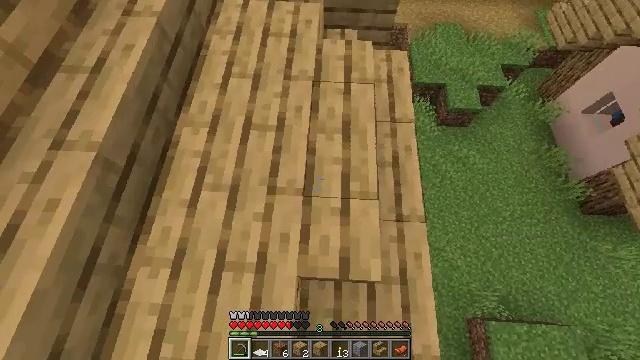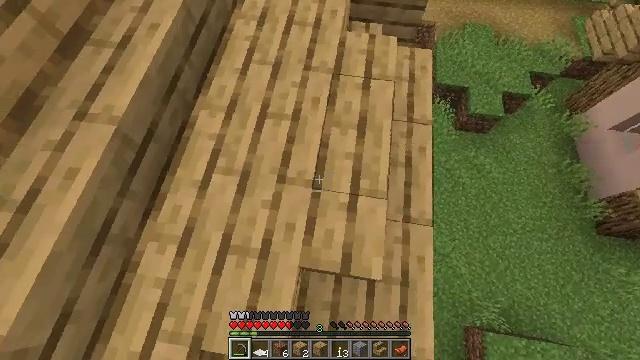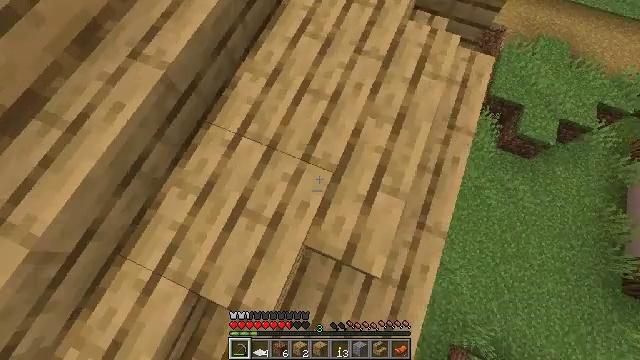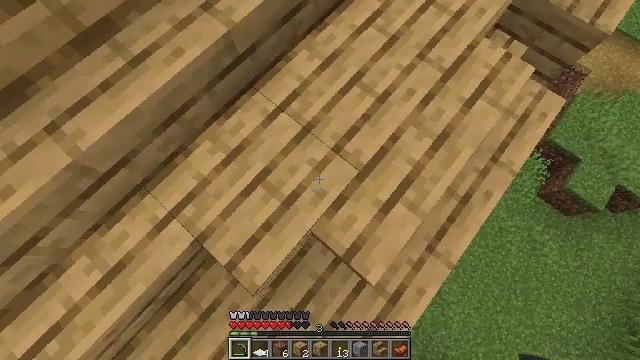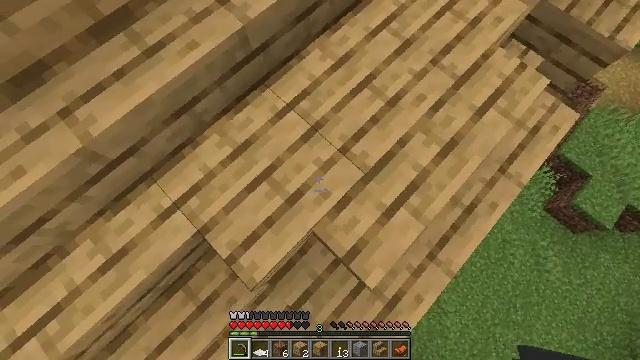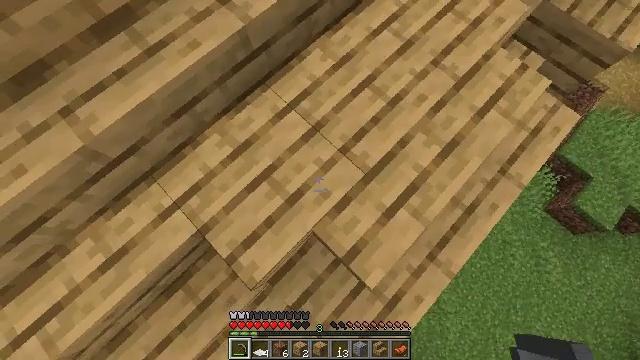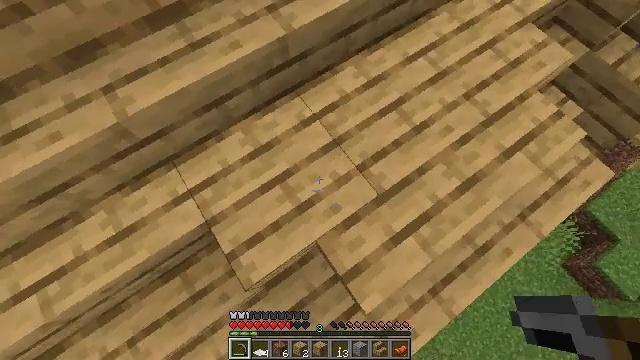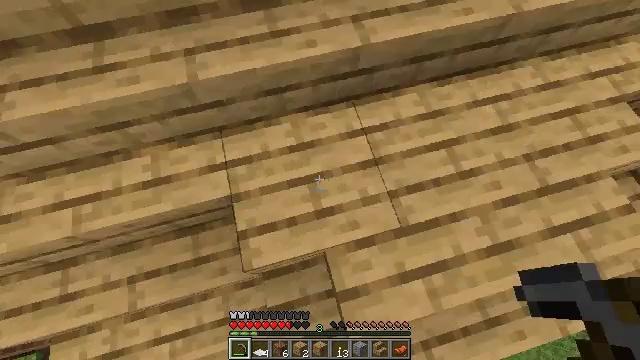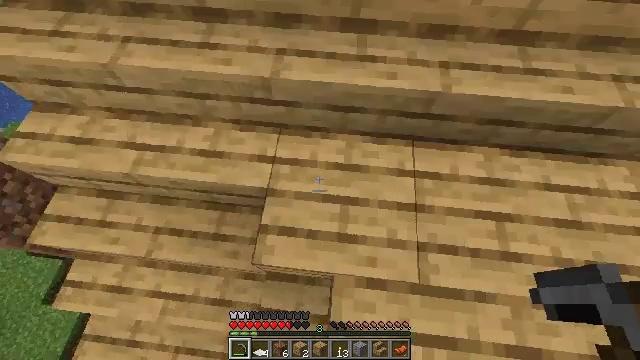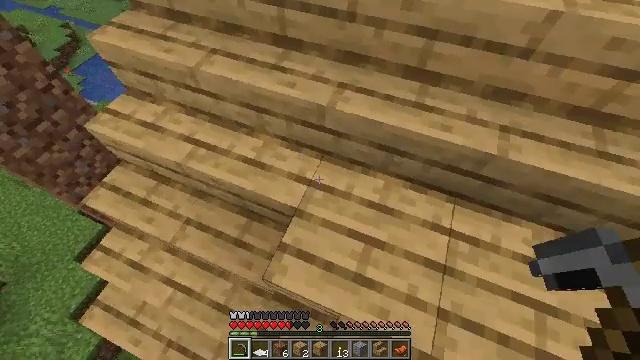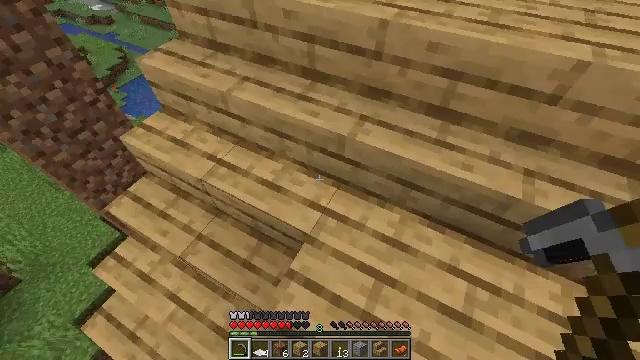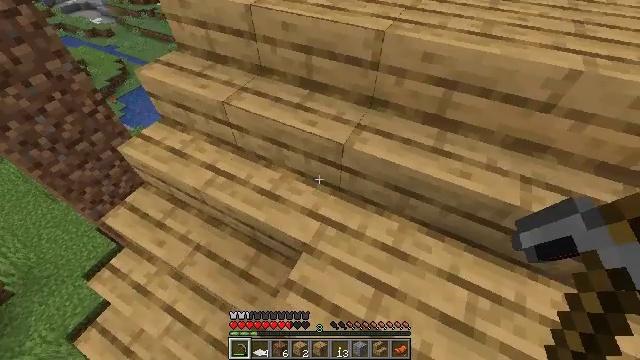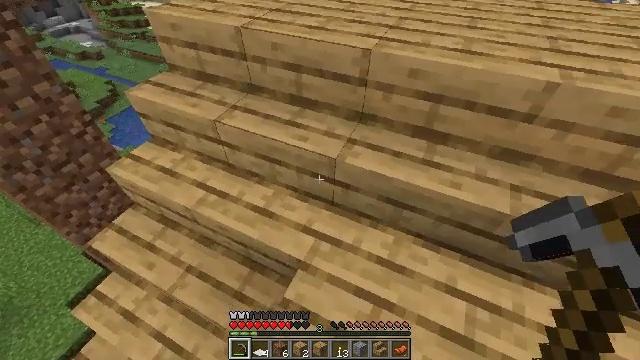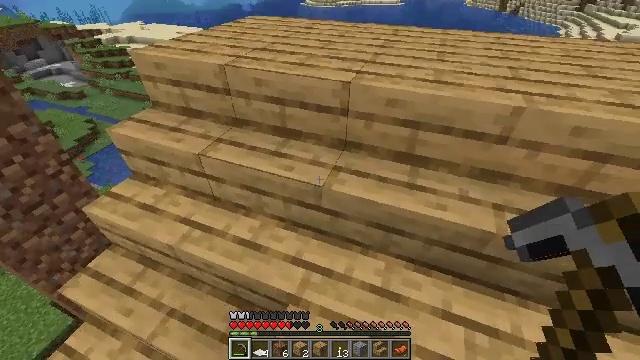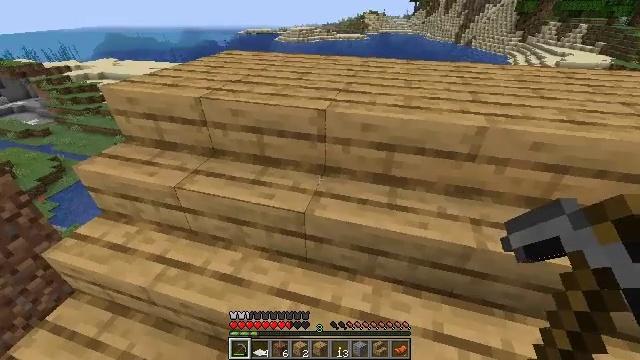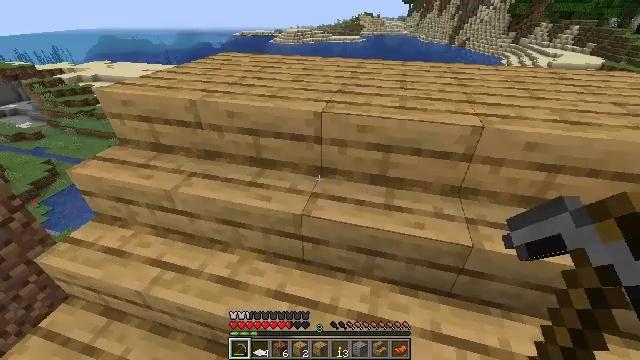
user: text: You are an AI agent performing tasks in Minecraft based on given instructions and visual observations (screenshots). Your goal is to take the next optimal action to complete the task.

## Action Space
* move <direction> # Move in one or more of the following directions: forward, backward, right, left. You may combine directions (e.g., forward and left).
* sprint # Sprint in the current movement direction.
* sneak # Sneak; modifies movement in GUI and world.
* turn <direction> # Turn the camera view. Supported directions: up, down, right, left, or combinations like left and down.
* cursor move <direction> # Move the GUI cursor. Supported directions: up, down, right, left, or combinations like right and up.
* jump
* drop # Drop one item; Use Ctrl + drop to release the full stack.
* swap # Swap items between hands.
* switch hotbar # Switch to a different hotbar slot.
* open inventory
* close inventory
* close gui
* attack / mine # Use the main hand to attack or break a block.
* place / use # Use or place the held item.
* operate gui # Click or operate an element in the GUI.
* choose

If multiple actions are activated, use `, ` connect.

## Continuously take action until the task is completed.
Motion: motion action
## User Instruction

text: Remove the oak stairs to repurpose them.
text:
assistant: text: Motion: turn left and down
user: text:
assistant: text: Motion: turn left and down
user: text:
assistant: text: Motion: turn left and down
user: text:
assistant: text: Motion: turn left
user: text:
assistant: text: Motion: no_op
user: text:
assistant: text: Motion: turn left and up
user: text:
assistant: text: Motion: turn left and up
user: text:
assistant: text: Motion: turn left and up
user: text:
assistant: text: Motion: turn left and up
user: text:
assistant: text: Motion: turn left and up
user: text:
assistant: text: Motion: turn up
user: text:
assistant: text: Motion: turn right and up
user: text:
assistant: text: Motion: turn right and up
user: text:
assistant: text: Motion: turn right and up
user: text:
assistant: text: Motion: no_op
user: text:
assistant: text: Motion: attack / mine
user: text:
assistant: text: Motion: attack / mine
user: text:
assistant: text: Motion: turn right, attack / mine
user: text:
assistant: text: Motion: turn right, attack / mine
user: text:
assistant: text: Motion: turn right, attack / mine
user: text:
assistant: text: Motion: attack / mine
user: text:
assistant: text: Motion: turn right, attack / mine
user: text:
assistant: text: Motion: turn right, attack / mine
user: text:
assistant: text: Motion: turn right, attack / mine
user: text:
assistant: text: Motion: turn right, attack / mine
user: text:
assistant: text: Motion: attack / mine
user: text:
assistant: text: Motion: attack / mine
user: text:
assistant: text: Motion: attack / mine
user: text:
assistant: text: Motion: attack / mine
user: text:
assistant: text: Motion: attack / mine